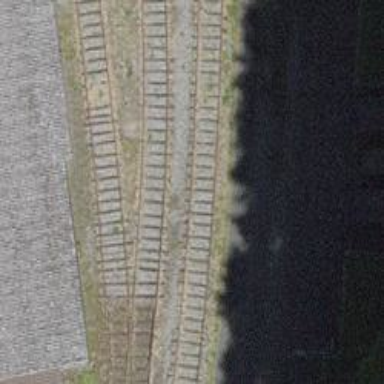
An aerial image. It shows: Single-track railway spur.